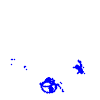
Particle: proton